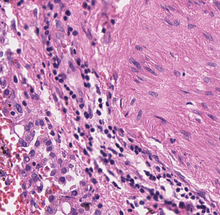
Tumor epithelial tissue: yes
Tumor-associated stroma tissue: yes
Normal tissue: no